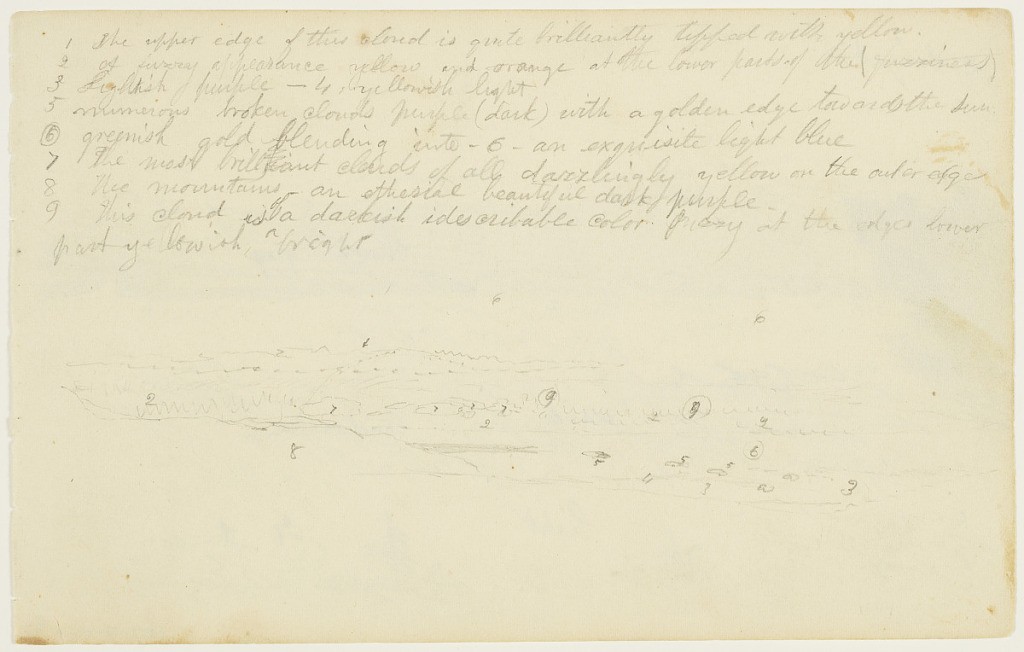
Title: Cloud Sketch
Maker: Frederic Edwin Church, American, 1826–1900
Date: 1844–1850
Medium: Graphite on white wove paper; verso: graphite
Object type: Drawing
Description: Landscape sketch showing layers of diverse clouds hanging over a valley--likely the Hudson River Valley--that stretches horizontally across the composition. Rolling mountains are shown in the foreground at left and across the horizon in the background.

Verso: Landscape sketch overlooking a dark landscape in a river valley over which layers of clouds hang. Likely showing the Hudson River Valley viewed from the Catskill Mountain House, this perspective includes treetops stretching across the foreground. Dark, indefinite terrain is shown in the valley at center, while fog likely hangs over the Hudson River in the middle distance. Layers of puffy and hazy clouds hang above.